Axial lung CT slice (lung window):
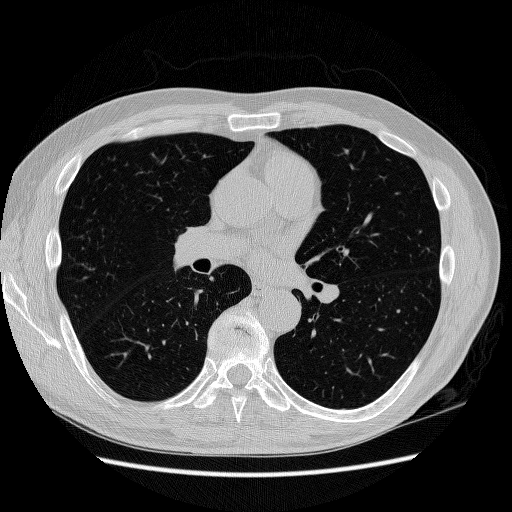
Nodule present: no